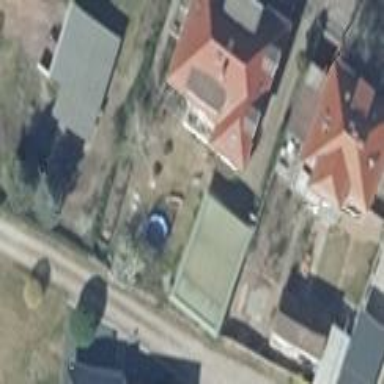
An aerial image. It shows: Hipped-roof building with apartments.